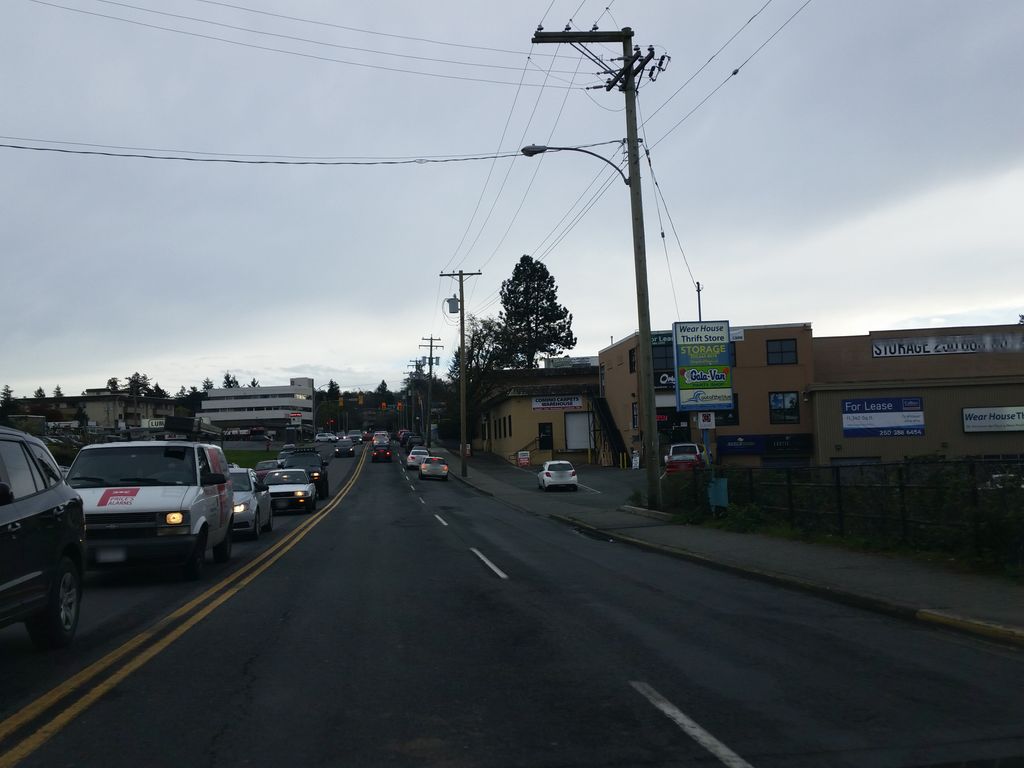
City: victoria